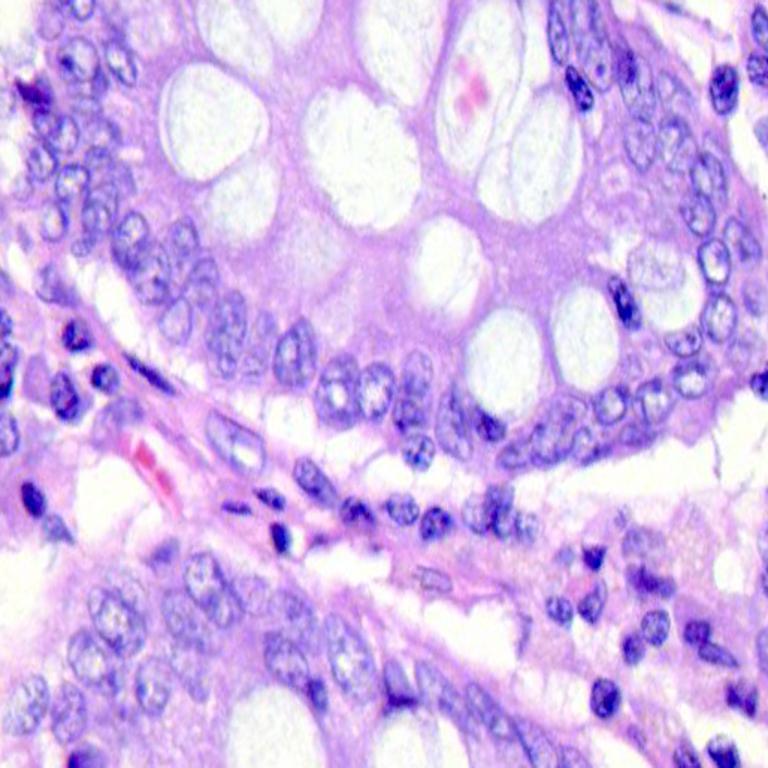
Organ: colon
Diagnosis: benign